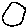
Label: circle